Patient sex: M
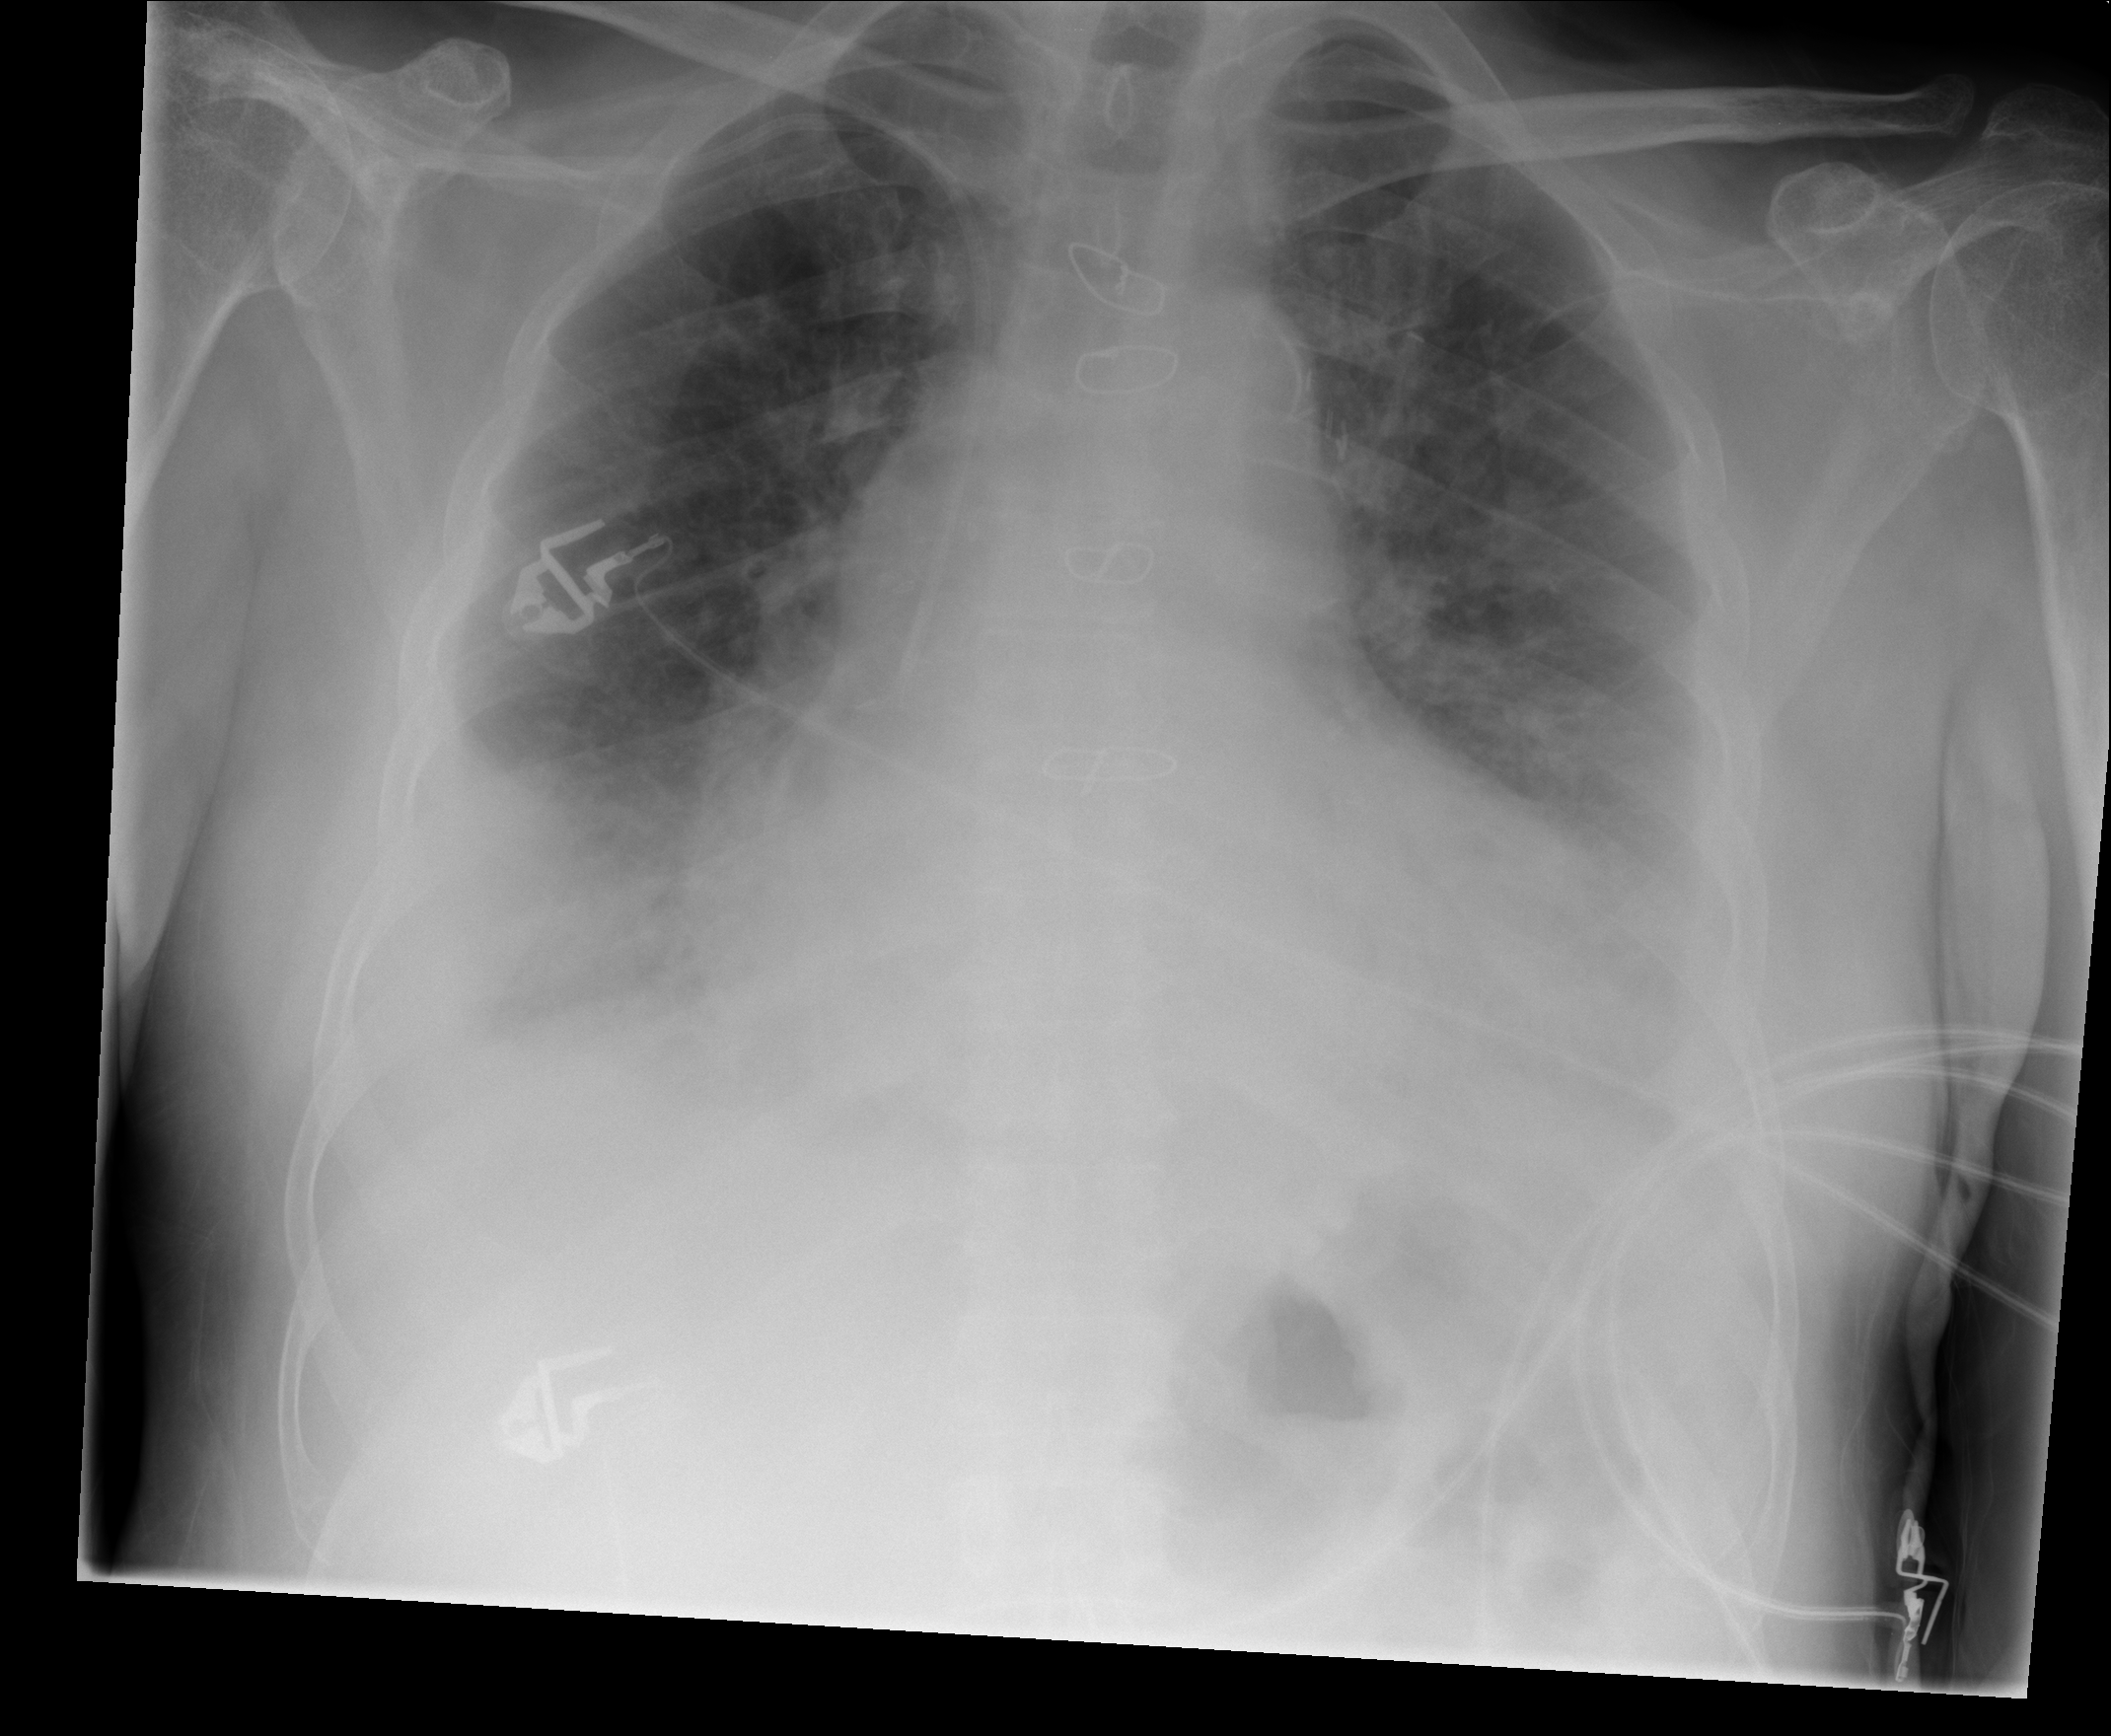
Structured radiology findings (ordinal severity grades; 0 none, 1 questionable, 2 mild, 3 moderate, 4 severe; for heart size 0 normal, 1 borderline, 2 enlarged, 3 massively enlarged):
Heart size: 2
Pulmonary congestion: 3
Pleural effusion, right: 2
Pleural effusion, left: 2
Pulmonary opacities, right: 1
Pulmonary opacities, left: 1
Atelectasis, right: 2
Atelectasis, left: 2